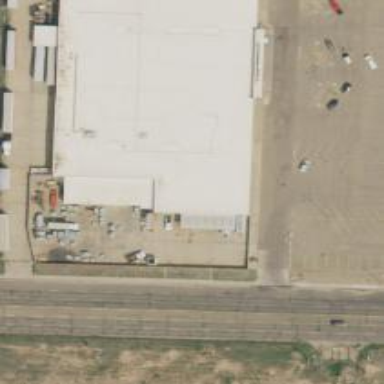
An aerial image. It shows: Building.